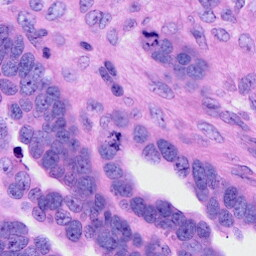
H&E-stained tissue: Ovarian